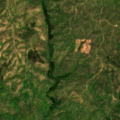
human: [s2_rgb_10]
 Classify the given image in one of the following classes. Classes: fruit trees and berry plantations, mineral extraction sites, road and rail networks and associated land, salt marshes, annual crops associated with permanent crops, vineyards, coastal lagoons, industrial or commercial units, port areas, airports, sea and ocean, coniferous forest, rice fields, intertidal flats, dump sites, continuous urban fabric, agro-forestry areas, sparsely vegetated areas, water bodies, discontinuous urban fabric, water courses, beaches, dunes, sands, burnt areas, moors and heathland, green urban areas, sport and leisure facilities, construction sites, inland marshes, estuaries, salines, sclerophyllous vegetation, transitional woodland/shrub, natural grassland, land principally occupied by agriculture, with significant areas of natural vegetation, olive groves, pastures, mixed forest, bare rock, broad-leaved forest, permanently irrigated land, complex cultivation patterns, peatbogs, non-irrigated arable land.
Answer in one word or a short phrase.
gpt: continuous urban fabric